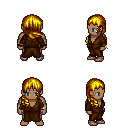
a pixel art fantasy rpg character, male body template, human, dark skin, brown robe, gold greaves, blonde right-swept hairstyle, bracelets, four views (front, back, left, right), 2x2 character sprite sheet, small pixel art, hard edges, no anti-aliasing